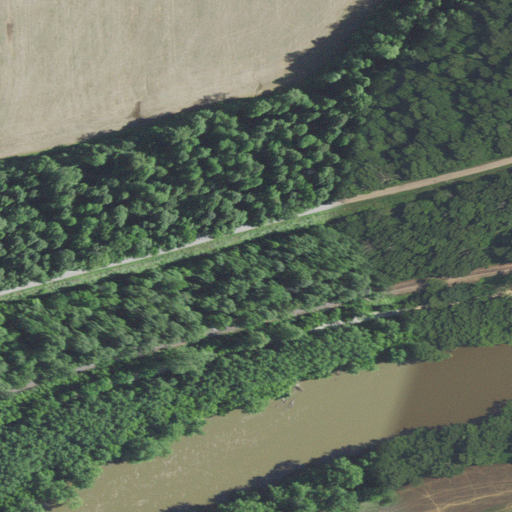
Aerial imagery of ridge(s) in Indiana named Devils Backbone containing deciduous forest, cultivated crops, open water, open development, mixed forest, grassland, and barren land